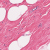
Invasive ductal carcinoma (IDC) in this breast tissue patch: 0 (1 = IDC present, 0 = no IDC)